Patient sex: F
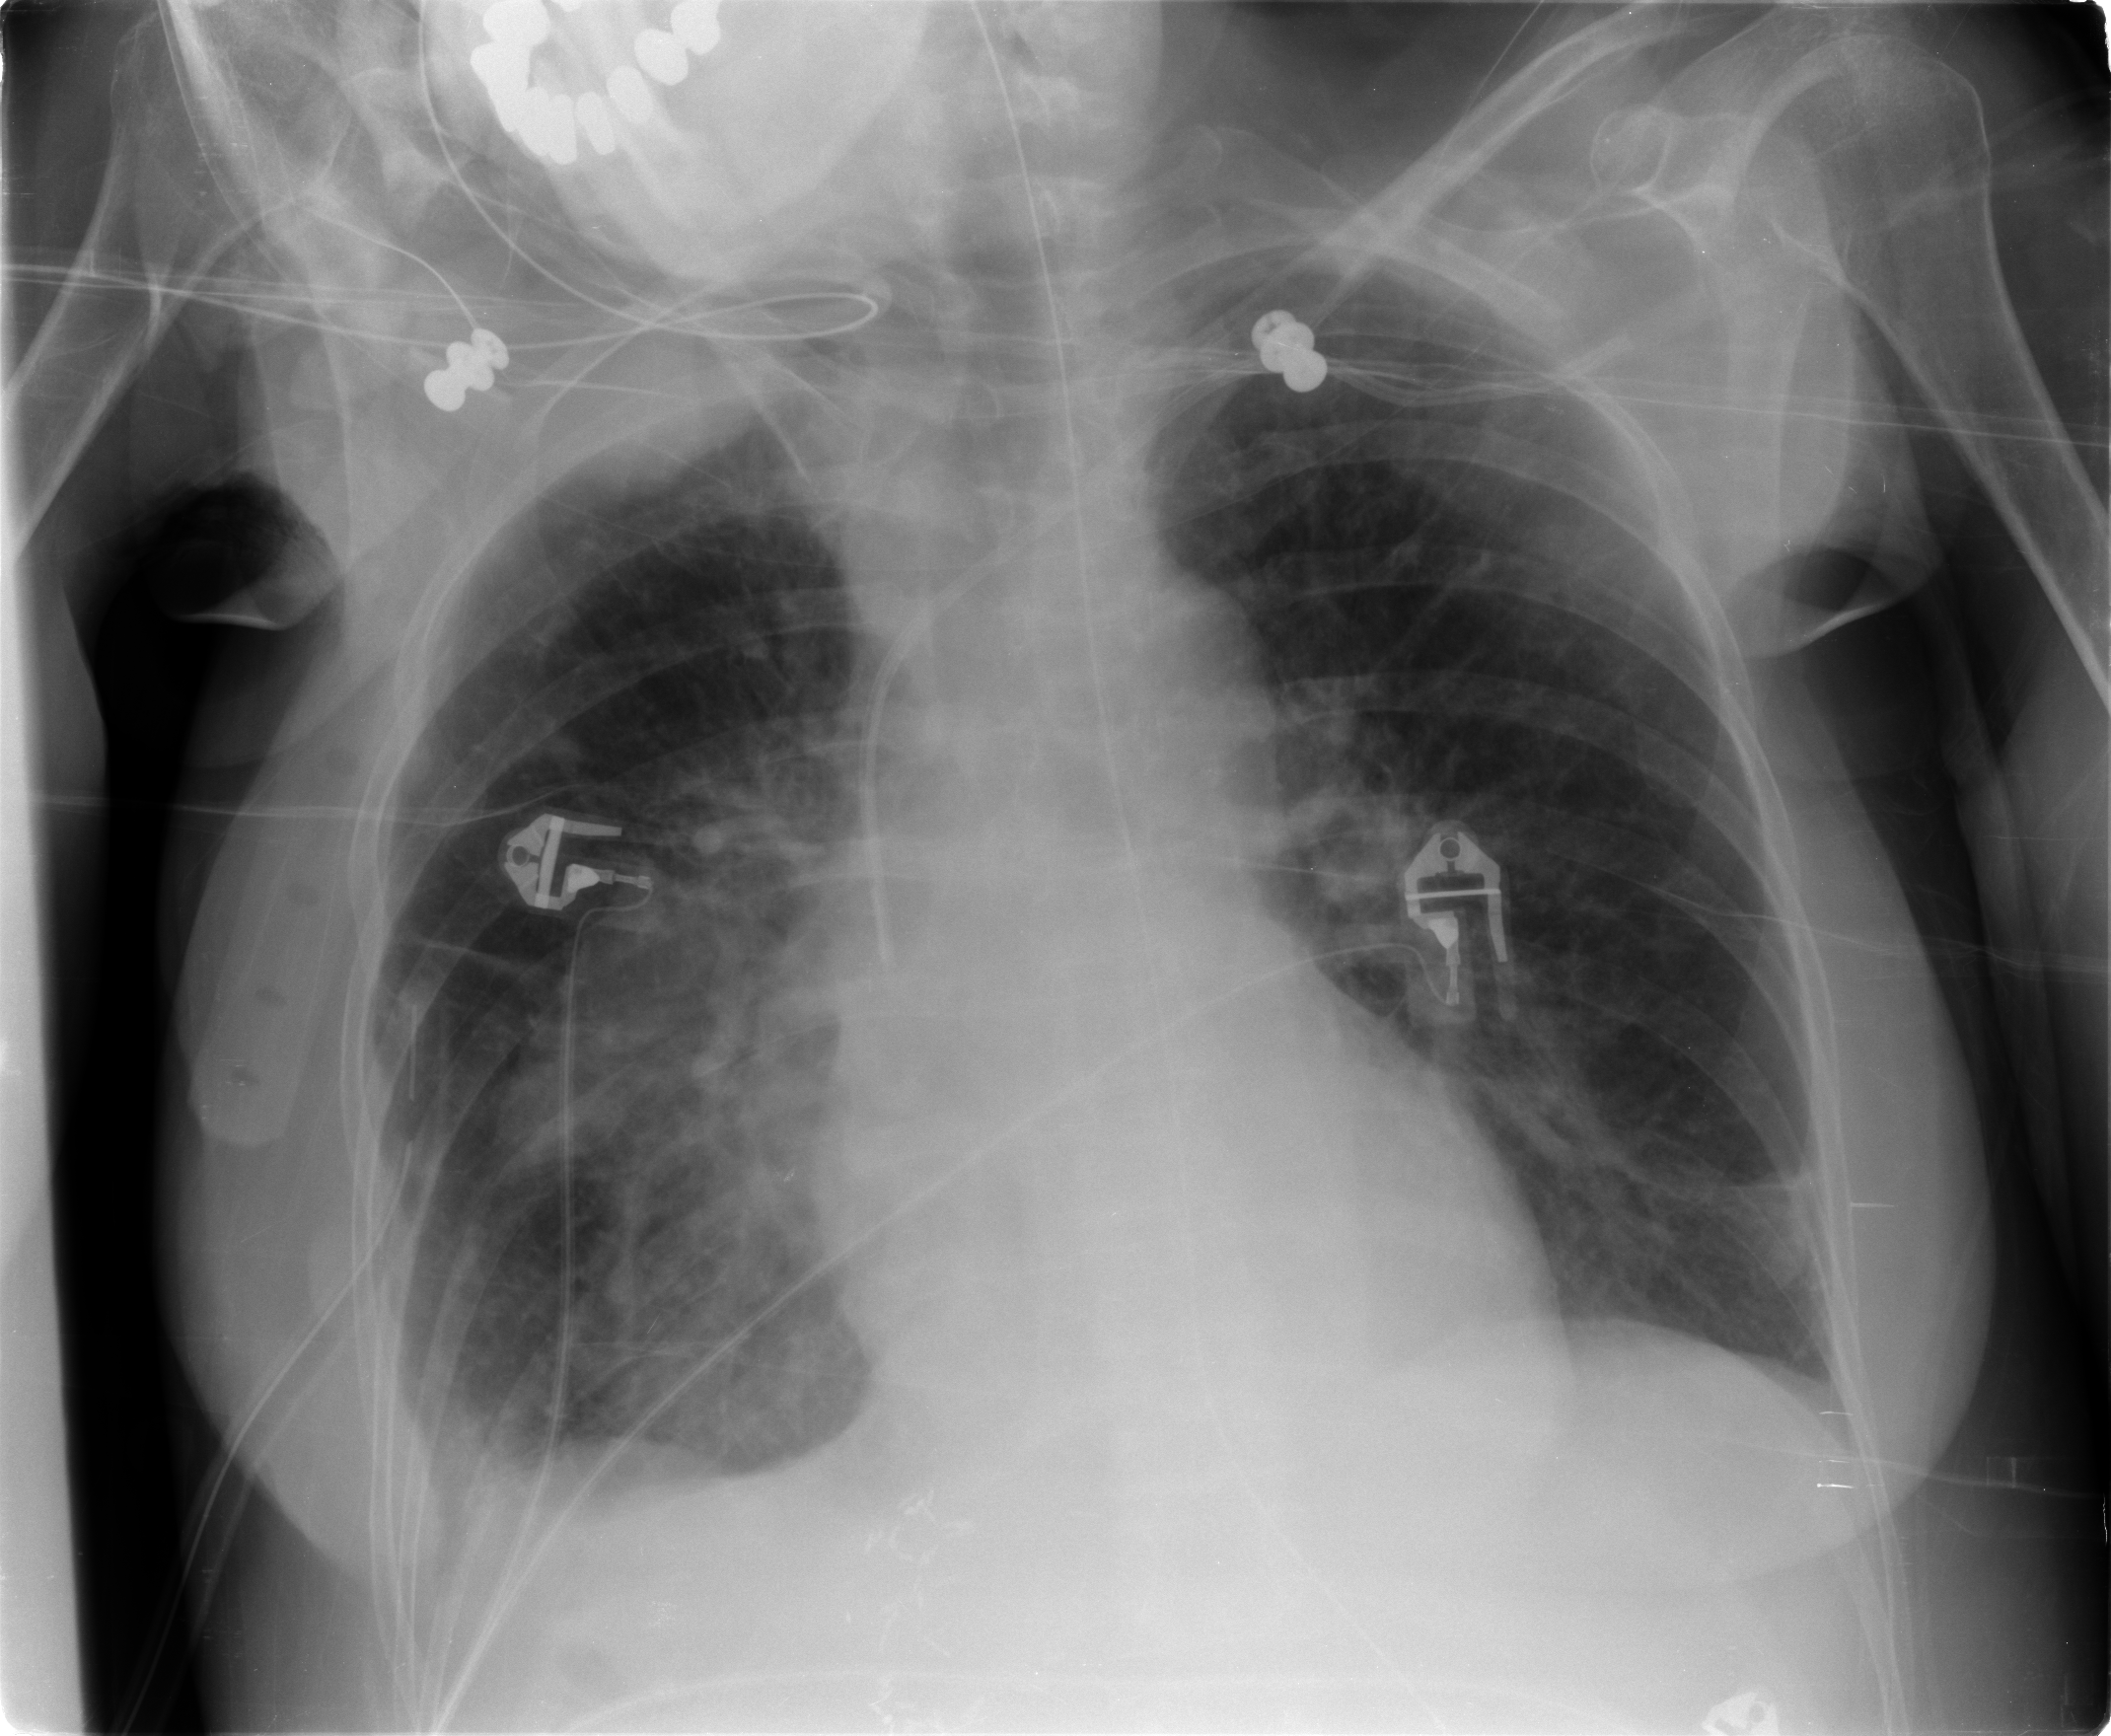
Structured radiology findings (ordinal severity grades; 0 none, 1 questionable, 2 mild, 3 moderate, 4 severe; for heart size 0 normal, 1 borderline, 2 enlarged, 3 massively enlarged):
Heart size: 0
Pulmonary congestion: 2
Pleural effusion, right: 3
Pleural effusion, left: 0
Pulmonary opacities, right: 2
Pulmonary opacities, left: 2
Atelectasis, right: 2
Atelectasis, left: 2